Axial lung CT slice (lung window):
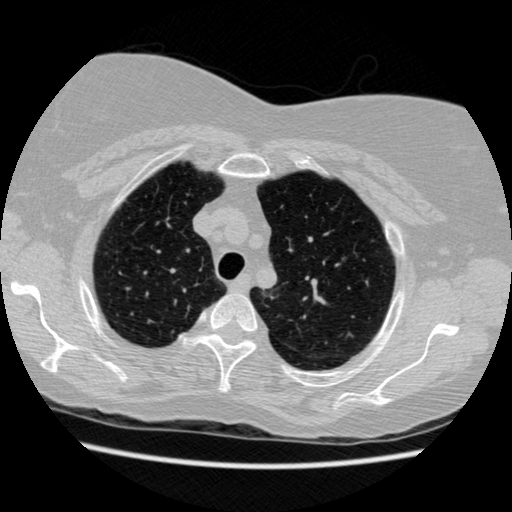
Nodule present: no